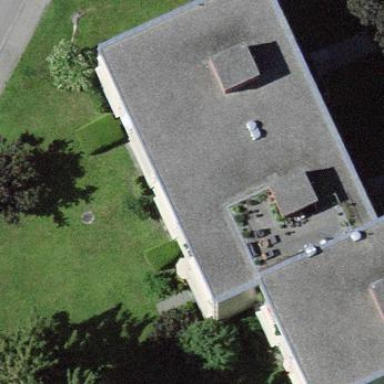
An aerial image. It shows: Residential building with flat roof.